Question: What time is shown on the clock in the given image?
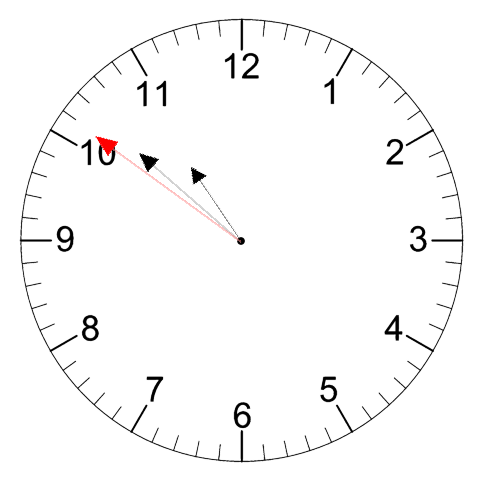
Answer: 10:51:51